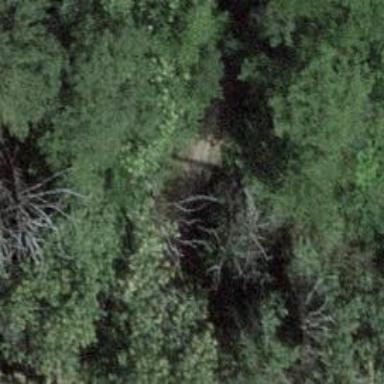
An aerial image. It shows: Path on the ground.